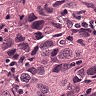
Metastatic tissue present: yes